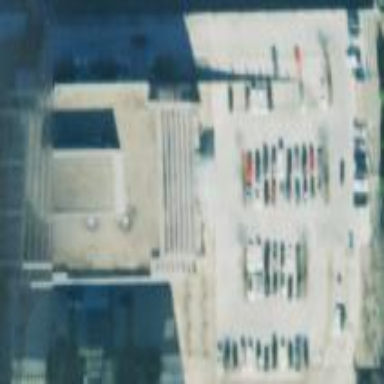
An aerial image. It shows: Multi-storey parking building with park and ride facilities.